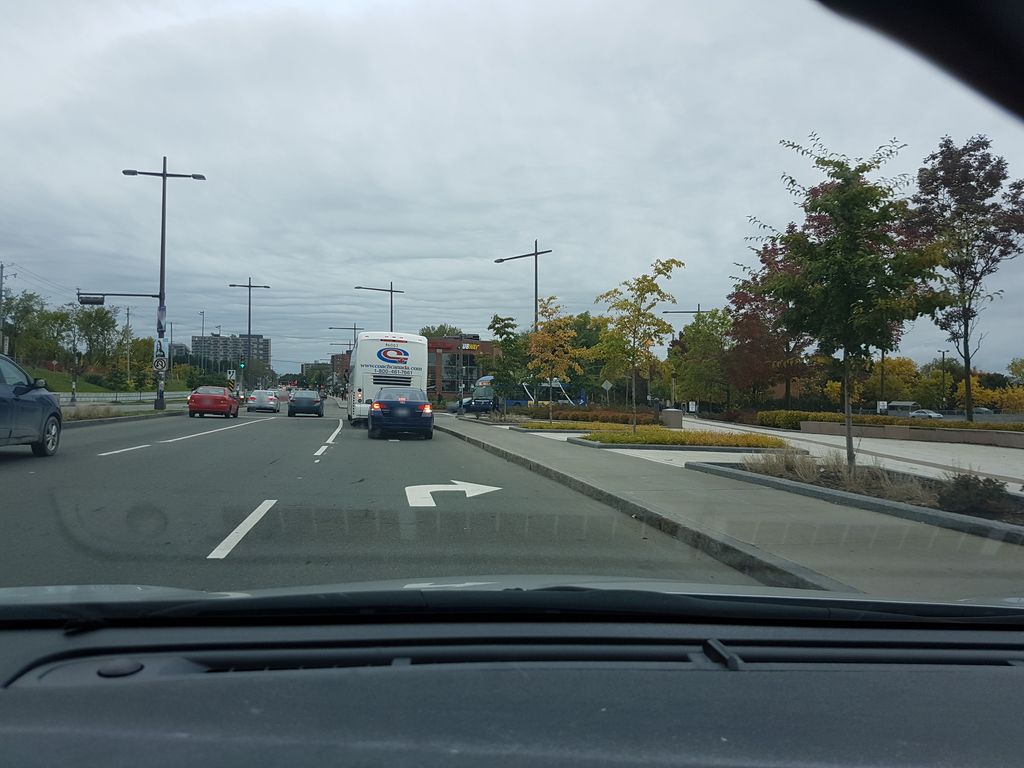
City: quebec_city